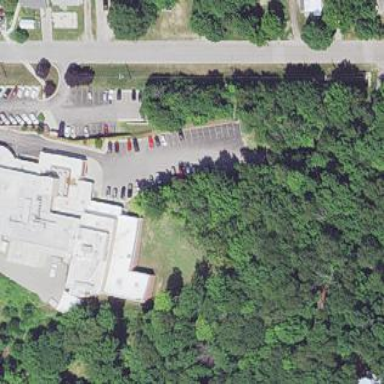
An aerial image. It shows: Hospital providing healthcare services.